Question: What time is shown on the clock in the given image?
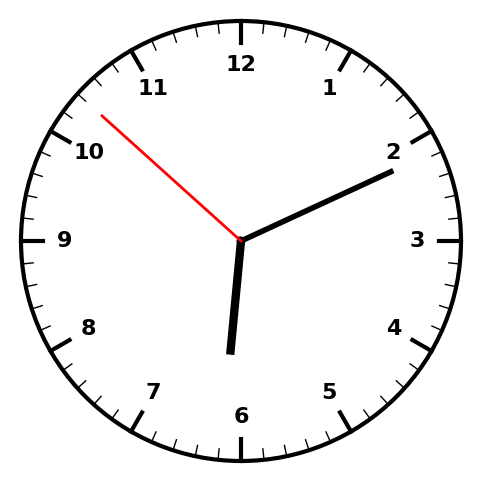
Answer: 06:10:52